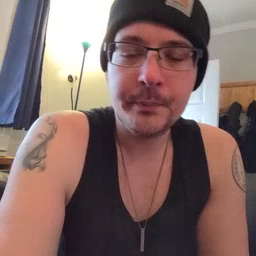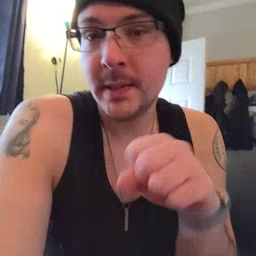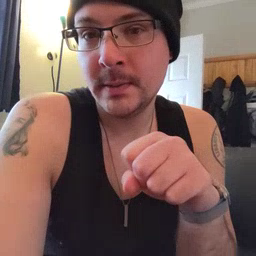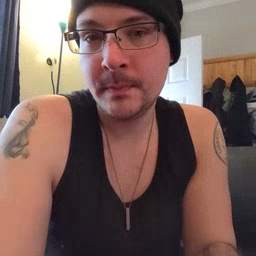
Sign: yes